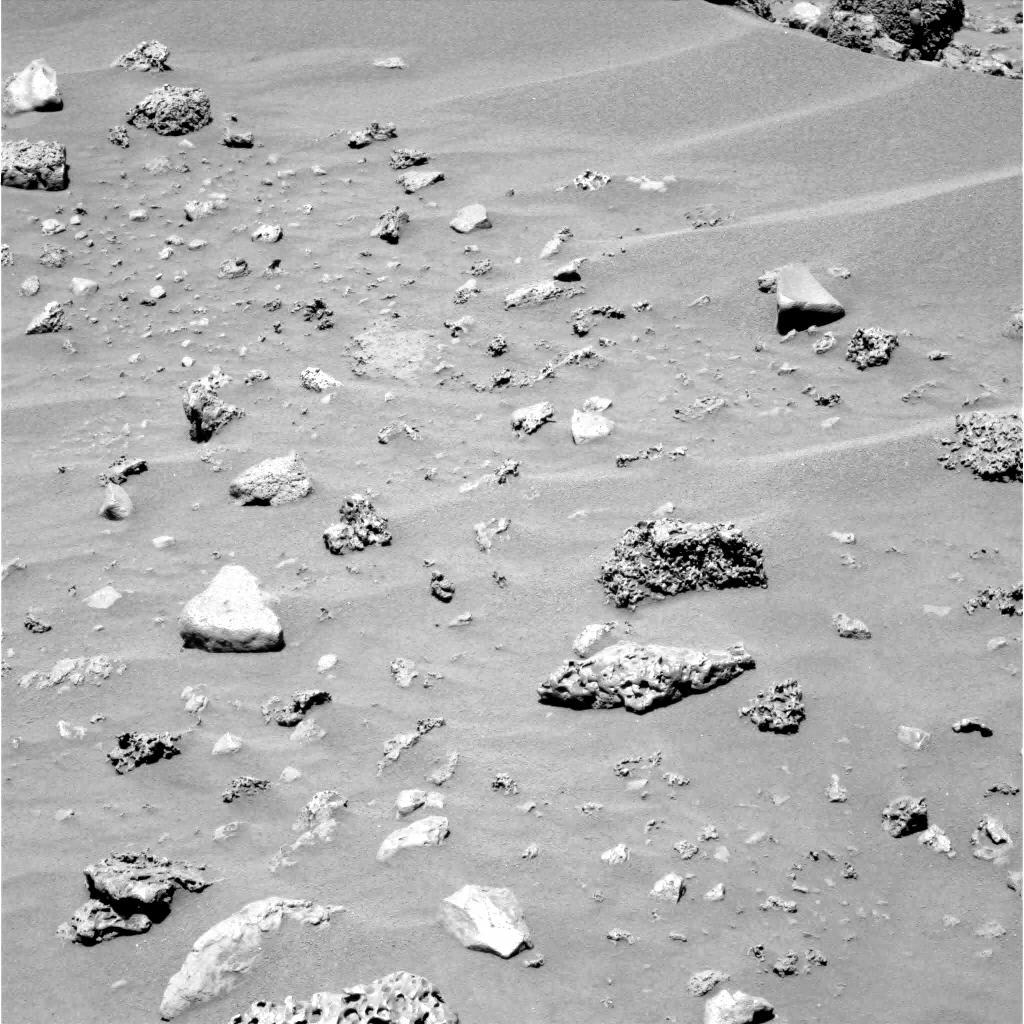
Terrain classes present: Gravel / Sand / Soil, Rock, Shadow